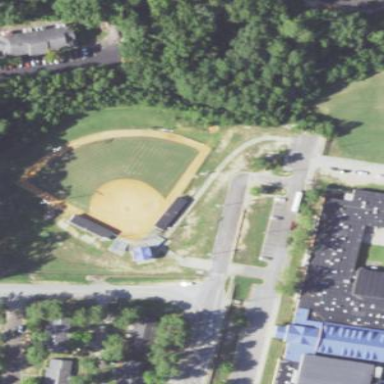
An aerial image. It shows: Baseball pitch for leisure and sports activities.